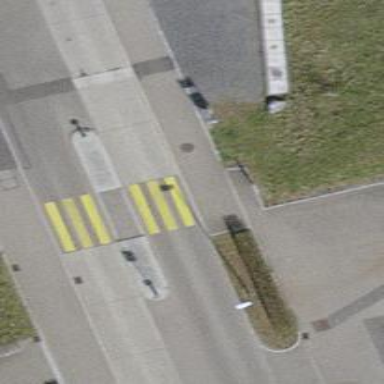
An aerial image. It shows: Kerb serving as barrier.